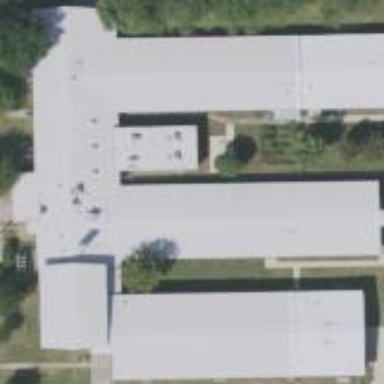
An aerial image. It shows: School building.